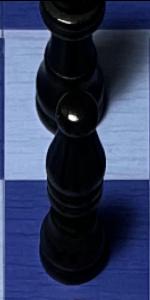
Label: Bishop_Black